Question: I have a Tableview with above it a Segmented Controller. Based on a previous user action, this segmented controller is either hidden or shown.
If it's hidden, I'd like to resize my tableview, so that it looks nice (else I have an empty gap on the screen).

I tried the following code (placed in the ViewDidLoad) but it did not work. It also didn't work when placed in the ViewDidAppear or other functions. The Tableview is referenced from the Storyboard, its not programmatically created.
'''
if selectedGroup == 1
{
self.tableView.frame = CGRectMake(0, 152, 320, 367)
segControl.hidden = false
}
else if selectedGroup == 2
{
self.tableView.frame = CGRectMake(0, 116, 320, 403)
segControl.hidden = true
}
'''
I tried some other stuff like working with offsetting the frame and then adjusting the height, but that didn't work either...
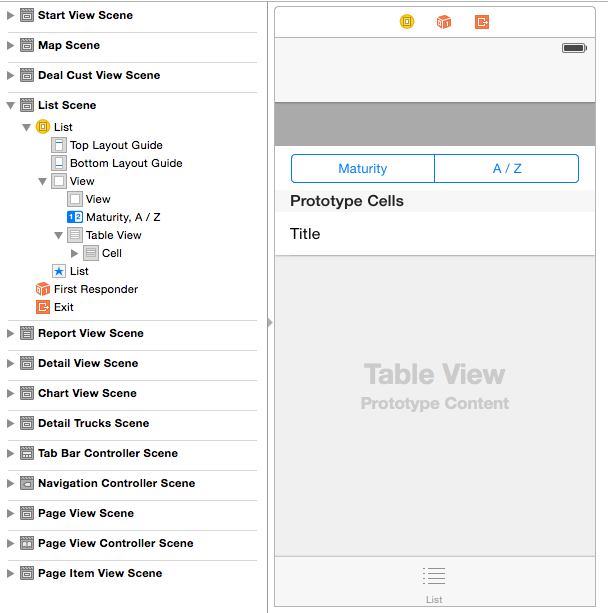
Answer: My first guess was that you were using AutoLayout. Changes to view frames often don't have any effect in that case. Have you double-checked to make sure it's turned off for you storyboard?
Failing that, the most likely cause of changing having no effect is broken outlets. Add a println to display self.tableView (or set a breakpoint and examine it from the debugger) and make sure it's not nil.
BTW, using constant values for your sizes ("magic numbers") is a bad idea. That code will only work on a single screen size, and will break if you make any changes to your layout.
You should write your code to be flexible. Calculate the frame based on the size of the view controller content view, or the previous frame size.